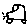
Label: car